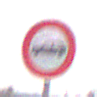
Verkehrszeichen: VerbotPersonenkraftwagen
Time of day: Midday
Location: Outdoor (RoadRail)
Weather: Overcast
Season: NotSpecified
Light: Natural